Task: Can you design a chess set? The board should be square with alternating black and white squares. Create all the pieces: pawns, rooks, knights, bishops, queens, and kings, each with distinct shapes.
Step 2776:
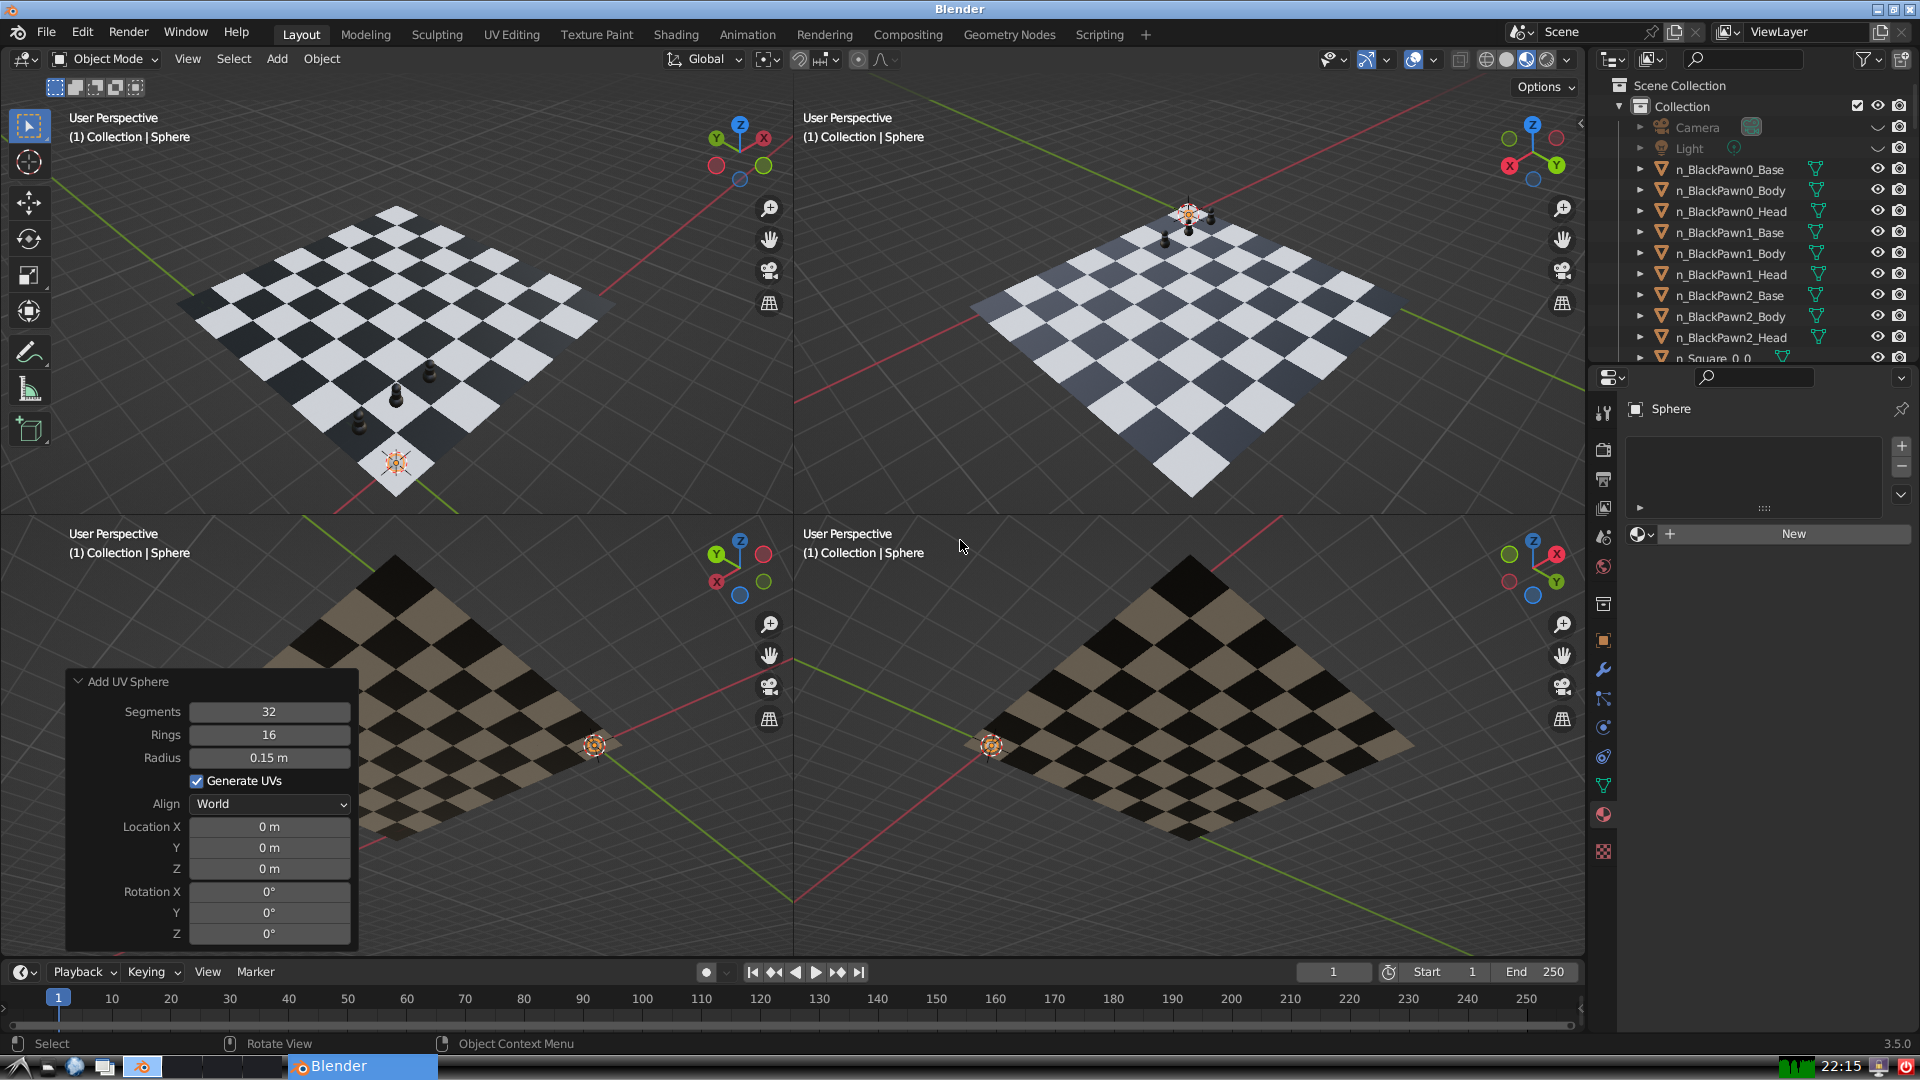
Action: {"key_press": ['Ctrl, Home']}